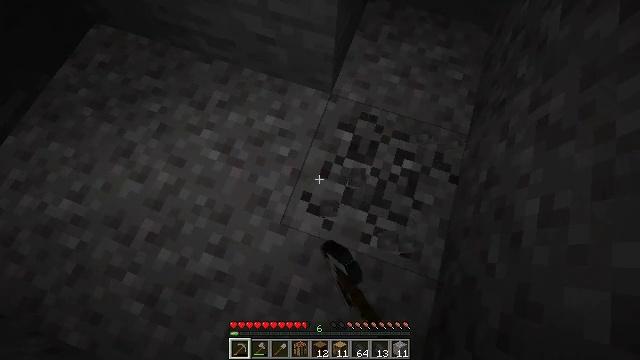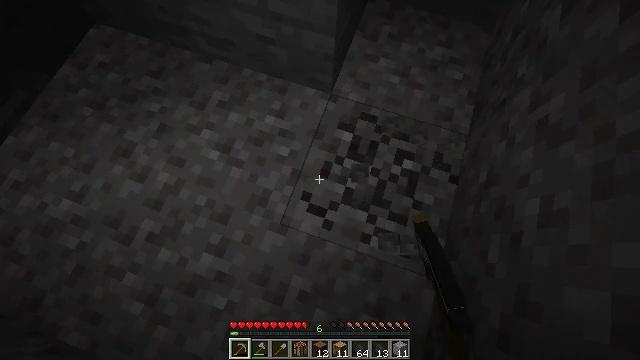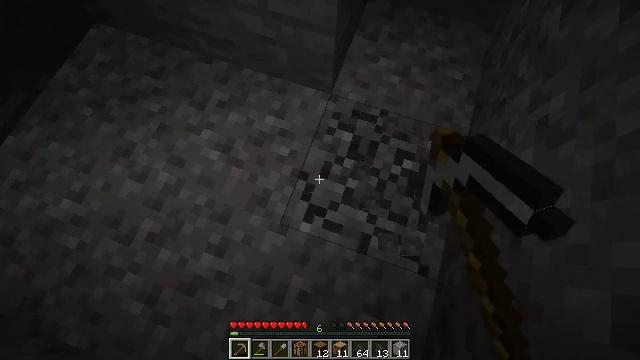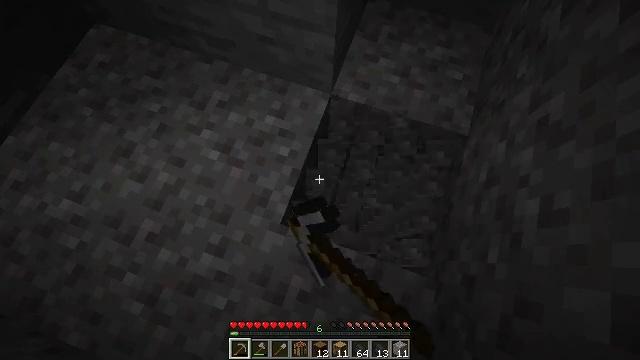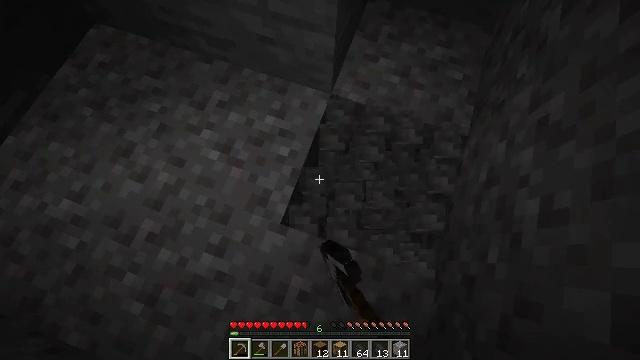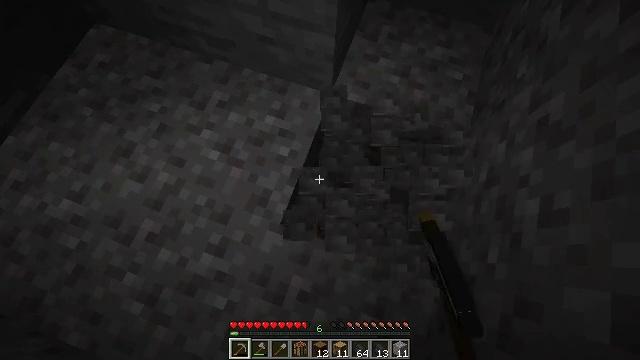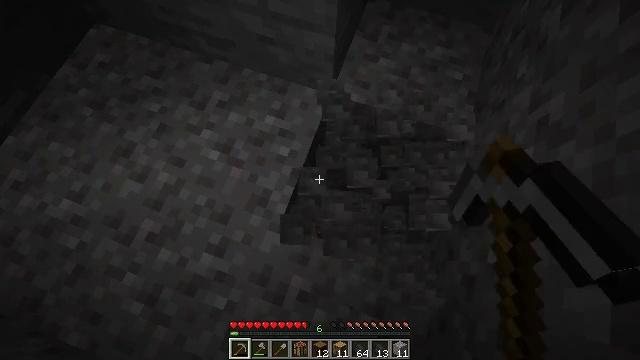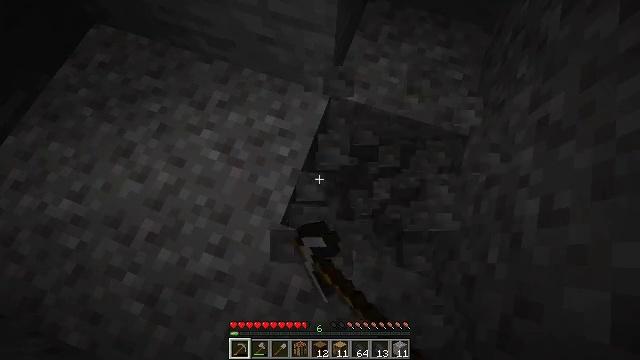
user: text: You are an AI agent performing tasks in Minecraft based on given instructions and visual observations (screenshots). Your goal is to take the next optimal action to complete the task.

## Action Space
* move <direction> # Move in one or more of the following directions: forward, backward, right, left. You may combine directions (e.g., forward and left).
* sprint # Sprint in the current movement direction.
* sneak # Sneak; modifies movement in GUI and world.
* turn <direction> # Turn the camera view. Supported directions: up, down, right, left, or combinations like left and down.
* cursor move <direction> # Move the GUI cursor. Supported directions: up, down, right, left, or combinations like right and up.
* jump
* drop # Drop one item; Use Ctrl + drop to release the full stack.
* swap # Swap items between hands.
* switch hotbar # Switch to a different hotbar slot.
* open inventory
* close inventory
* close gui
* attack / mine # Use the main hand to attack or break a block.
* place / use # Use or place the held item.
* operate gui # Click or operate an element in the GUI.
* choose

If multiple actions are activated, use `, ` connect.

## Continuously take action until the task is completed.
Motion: motion action
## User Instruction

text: Break the gravel block.
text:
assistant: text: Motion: attack / mine
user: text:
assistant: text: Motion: attack / mine
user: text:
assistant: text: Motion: attack / mine
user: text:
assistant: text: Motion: attack / mine
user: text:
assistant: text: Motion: attack / mine
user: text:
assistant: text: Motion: attack / mine
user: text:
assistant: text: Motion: attack / mine
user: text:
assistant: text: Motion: attack / mine